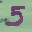
Label: 5